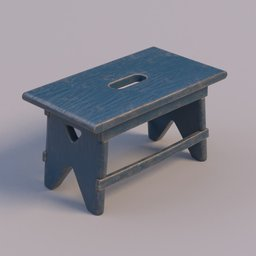
Label: furniture